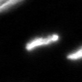
Tissue sample: ovarian
Magnification: 2.5x
Cell type: Pericytes
Senescence state: normal